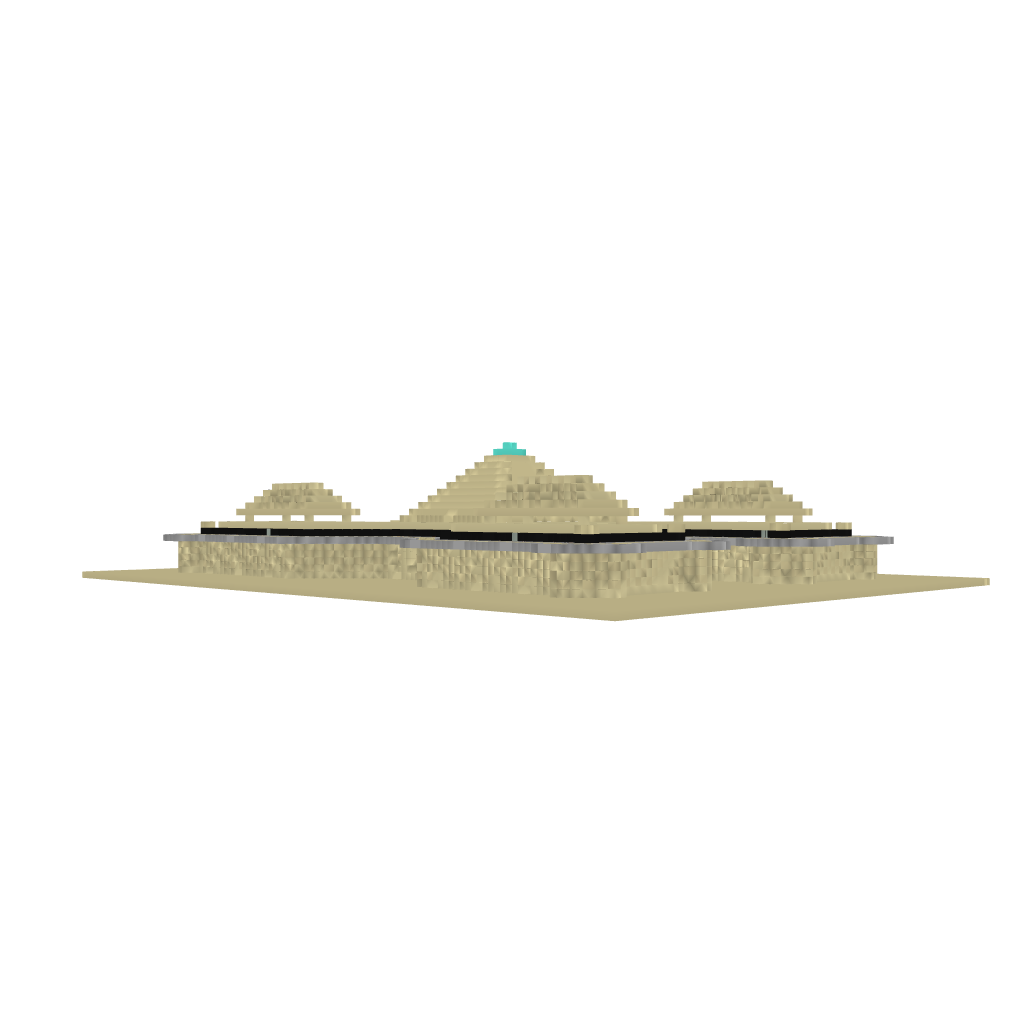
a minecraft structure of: Tomb of the Pharao